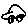
Label: car